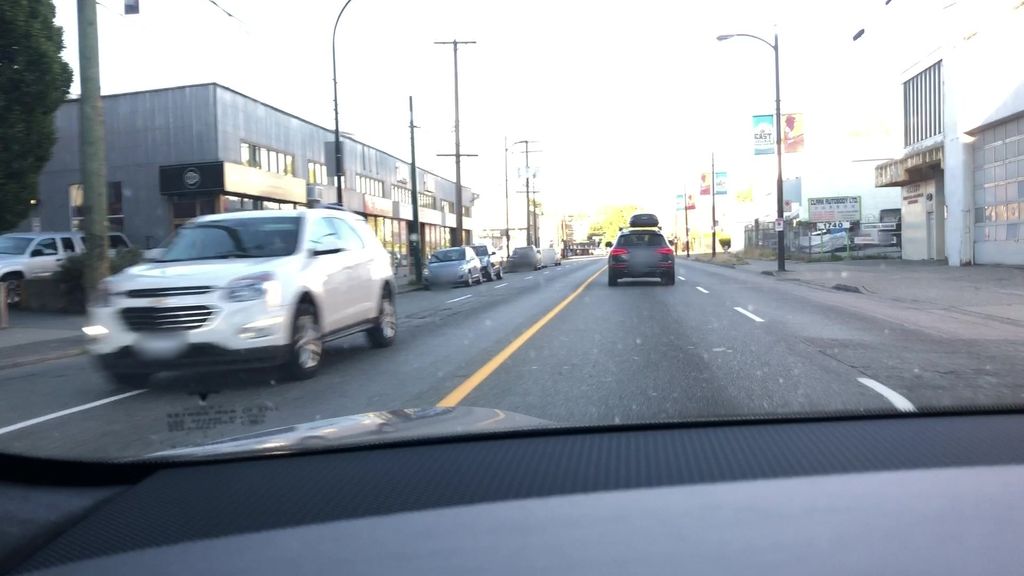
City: vancouver